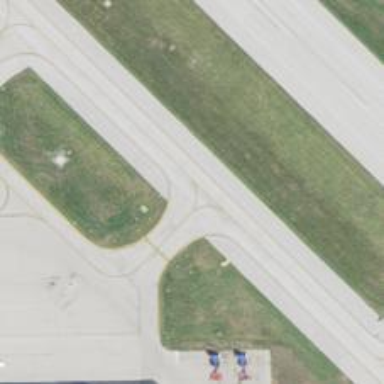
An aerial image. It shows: View of taxiway at the airport.